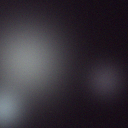
Screen state: off